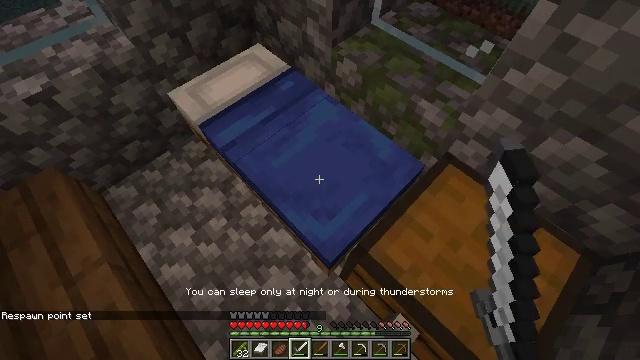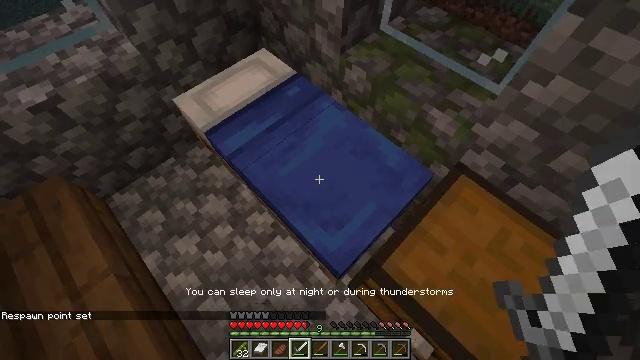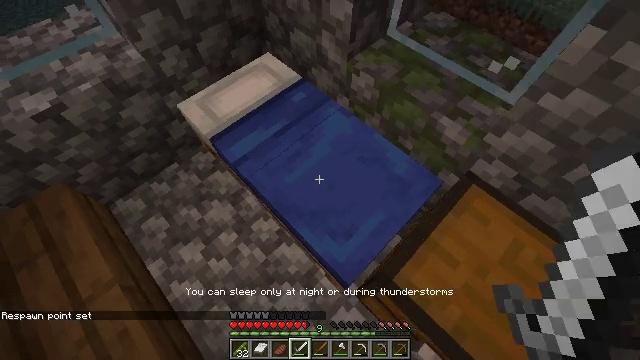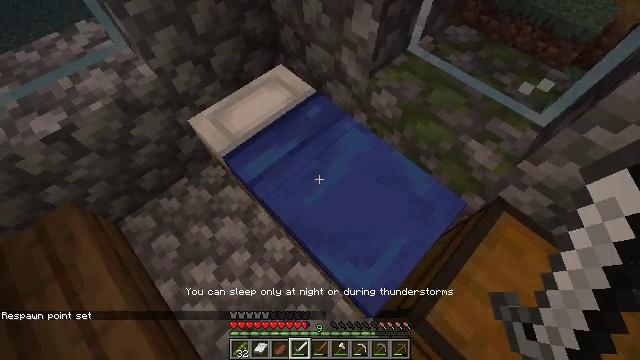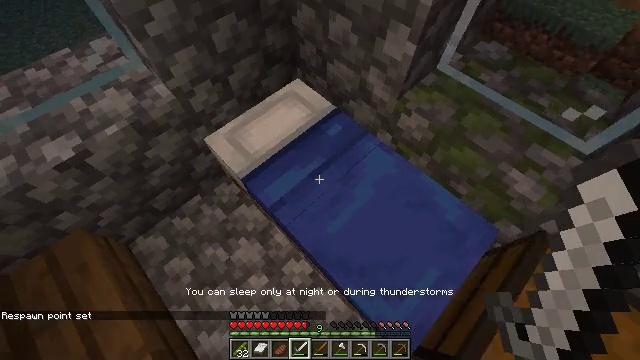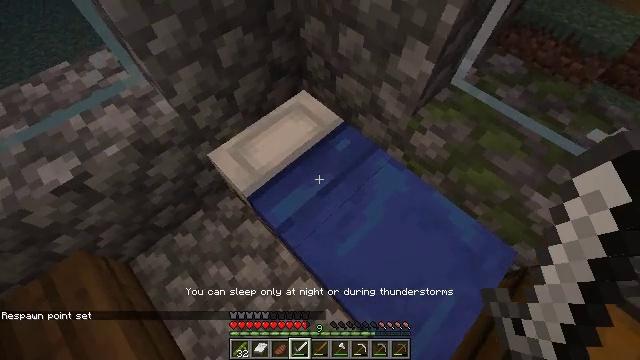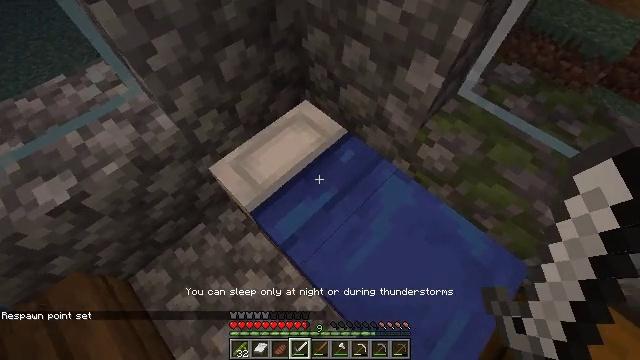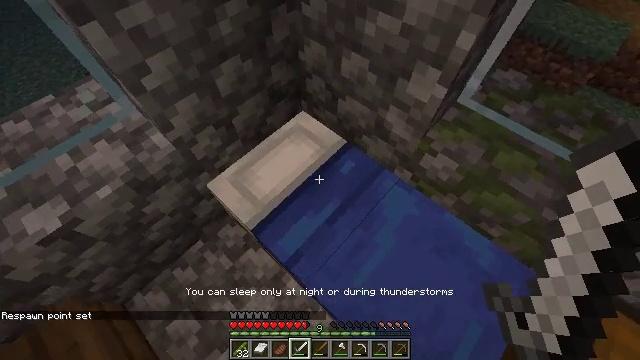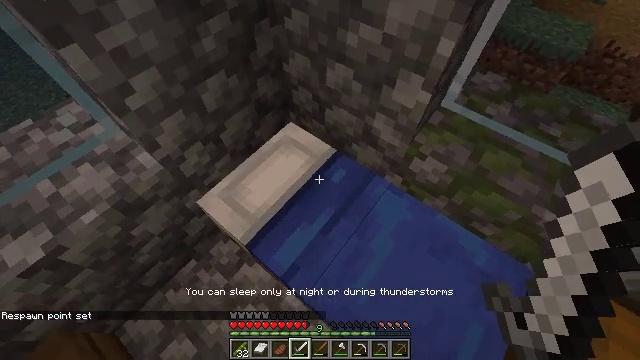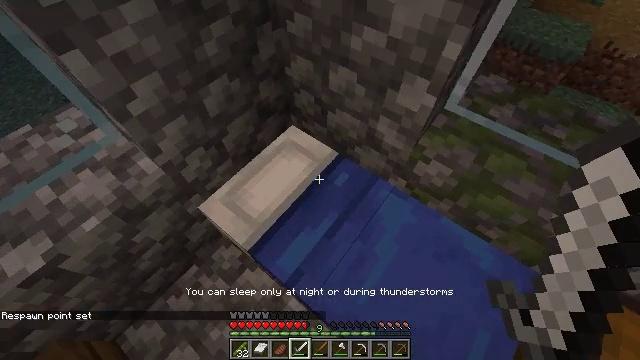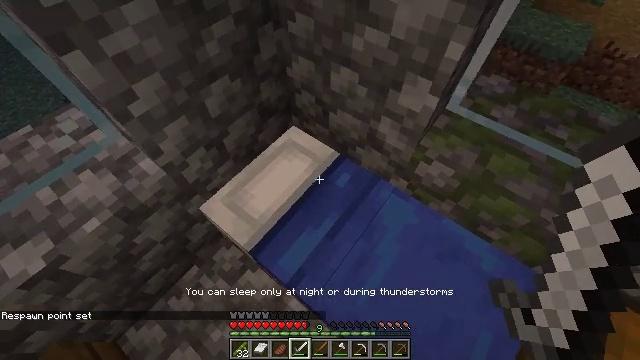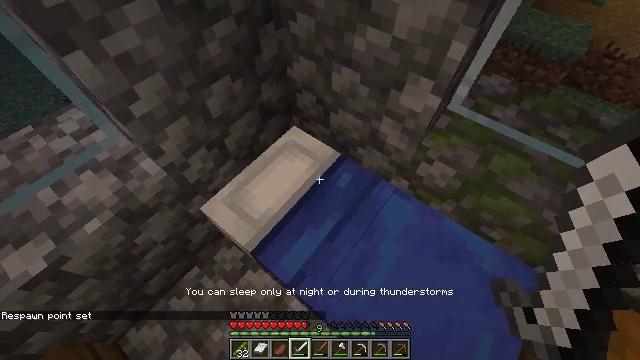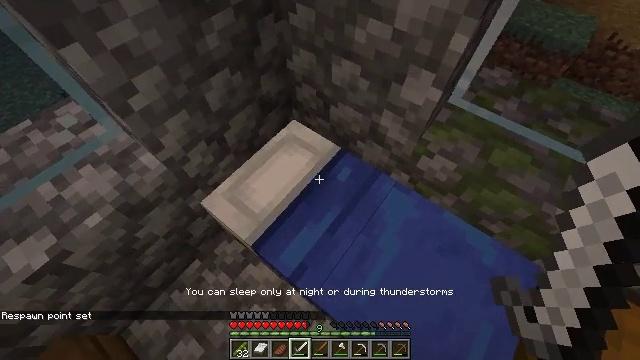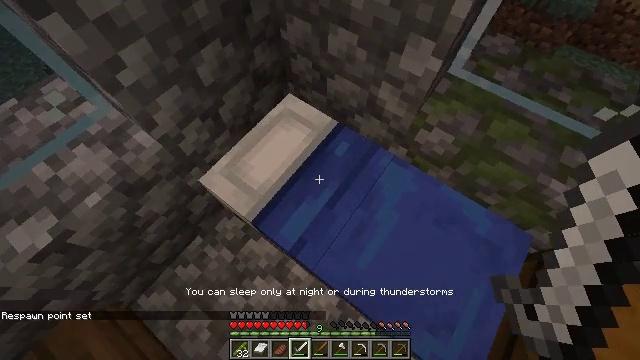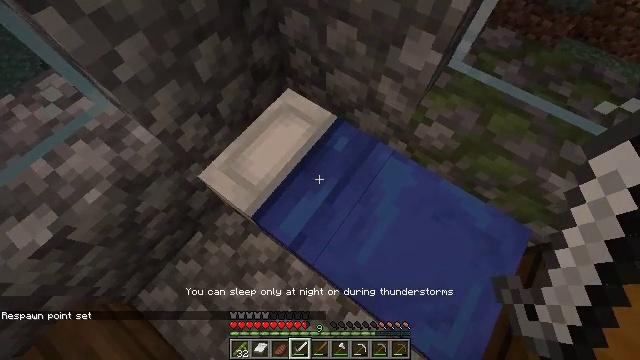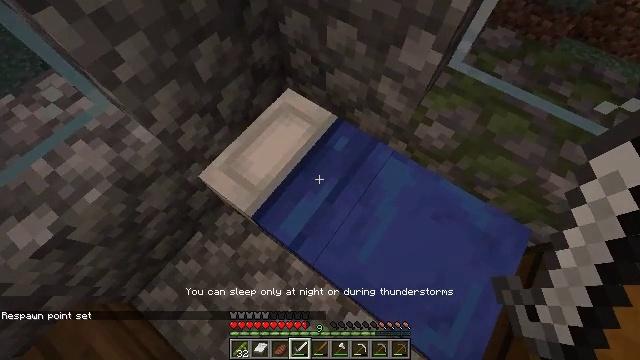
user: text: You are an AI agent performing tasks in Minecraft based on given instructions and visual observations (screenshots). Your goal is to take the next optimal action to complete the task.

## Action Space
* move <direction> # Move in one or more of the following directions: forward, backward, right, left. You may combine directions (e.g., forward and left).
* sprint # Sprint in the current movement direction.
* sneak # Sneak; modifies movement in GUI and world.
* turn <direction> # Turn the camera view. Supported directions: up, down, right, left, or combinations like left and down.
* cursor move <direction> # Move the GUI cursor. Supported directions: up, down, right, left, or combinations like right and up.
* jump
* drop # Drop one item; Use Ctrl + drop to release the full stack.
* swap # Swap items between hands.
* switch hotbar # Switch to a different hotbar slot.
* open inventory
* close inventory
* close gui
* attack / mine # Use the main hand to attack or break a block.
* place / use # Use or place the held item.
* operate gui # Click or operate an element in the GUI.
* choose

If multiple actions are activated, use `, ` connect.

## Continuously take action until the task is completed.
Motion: motion action
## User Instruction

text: Break the potato plant to gather potatoes.
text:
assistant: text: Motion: move forward and move left
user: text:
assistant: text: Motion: move forward and move left
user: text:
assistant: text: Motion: move forward and move left
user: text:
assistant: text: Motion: move forward and move left
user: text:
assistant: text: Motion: move forward
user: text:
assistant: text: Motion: no_op
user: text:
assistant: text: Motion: turn right and up
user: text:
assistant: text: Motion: turn right and up
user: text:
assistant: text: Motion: no_op
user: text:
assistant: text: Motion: no_op
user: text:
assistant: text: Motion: no_op
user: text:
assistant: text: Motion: turn down
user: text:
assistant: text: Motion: turn right and down
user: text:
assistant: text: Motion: turn down
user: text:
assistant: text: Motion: use / place
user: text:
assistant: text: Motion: use / place
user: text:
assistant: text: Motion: use / place
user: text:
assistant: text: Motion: no_op
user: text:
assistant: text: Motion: no_op
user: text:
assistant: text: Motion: move left
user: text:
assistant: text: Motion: move left
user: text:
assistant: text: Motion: move left
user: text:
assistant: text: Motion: move left, turn right
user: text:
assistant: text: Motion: turn right
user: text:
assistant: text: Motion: turn right
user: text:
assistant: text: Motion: move back, turn right
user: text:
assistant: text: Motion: move back, turn right and up
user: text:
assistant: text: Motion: move back, turn right and up
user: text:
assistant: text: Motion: turn right and up
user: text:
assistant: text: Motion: turn right and up